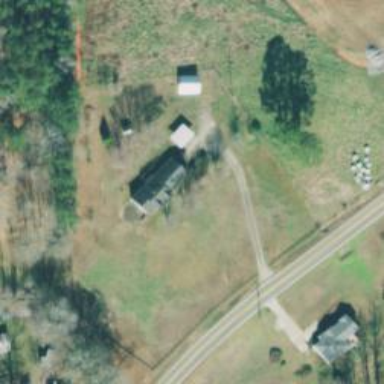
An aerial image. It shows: Driveway.